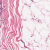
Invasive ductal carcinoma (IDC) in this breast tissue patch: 0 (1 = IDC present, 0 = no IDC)